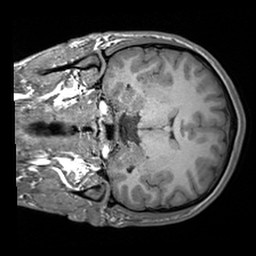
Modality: T1w
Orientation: coronal
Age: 24
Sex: male
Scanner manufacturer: siemens
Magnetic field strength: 3 T
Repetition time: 1.6 s
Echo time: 0.00236 s